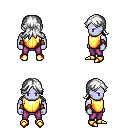
a pixel art fantasy rpg character, male body template, dark elf, purple skin, gold chest armor, magenta pants, white loose hair, cloth bracers, gold boots, four views (front, back, left, right), 2x2 character sprite sheet, small pixel art, hard edges, no anti-aliasing